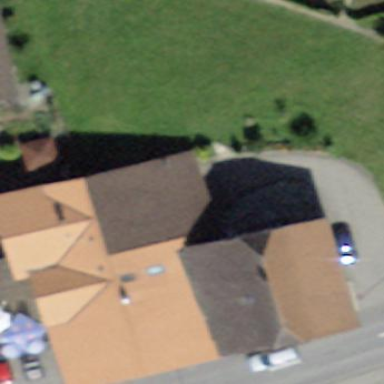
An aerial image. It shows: Shed.